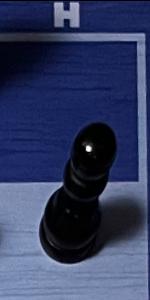
Label: Pawn_Black